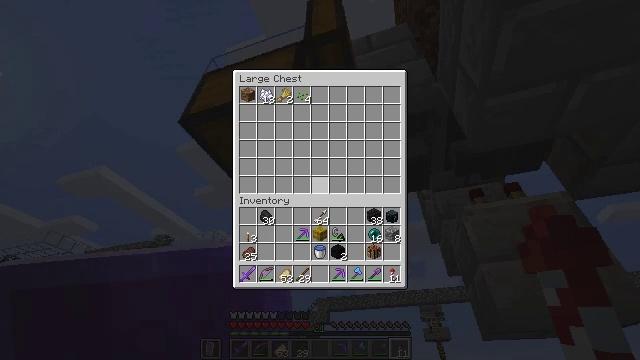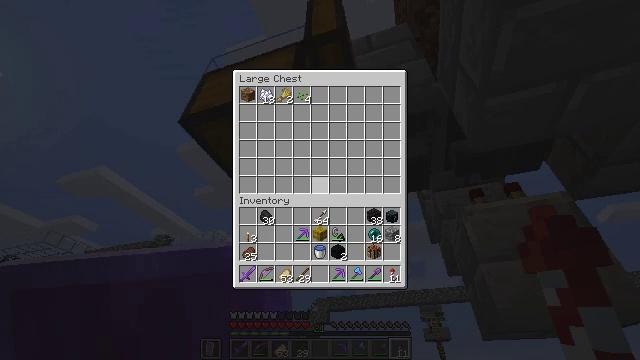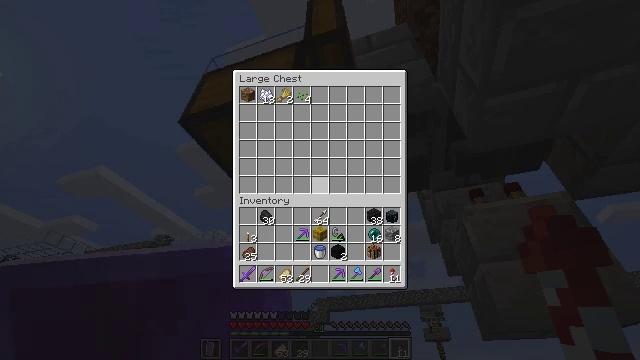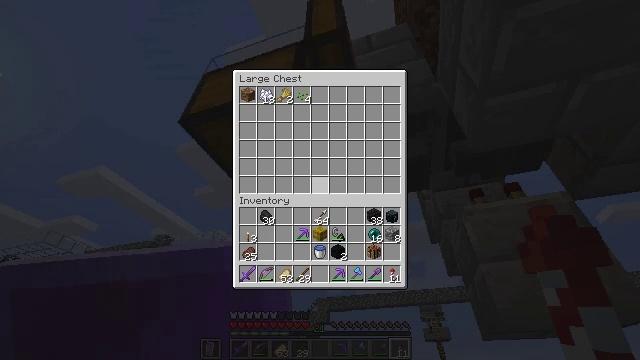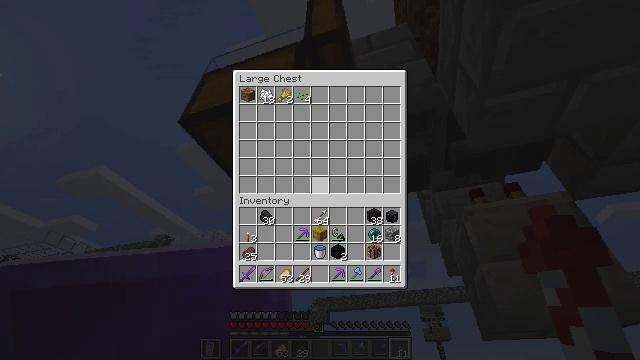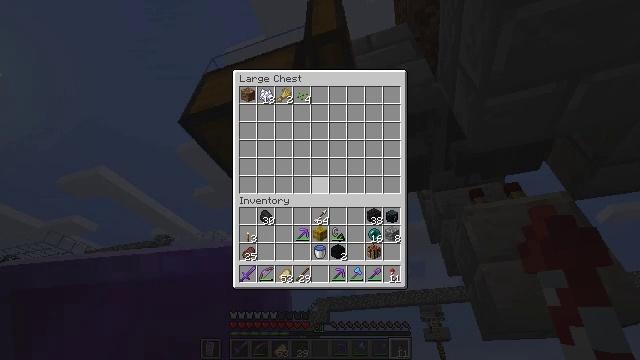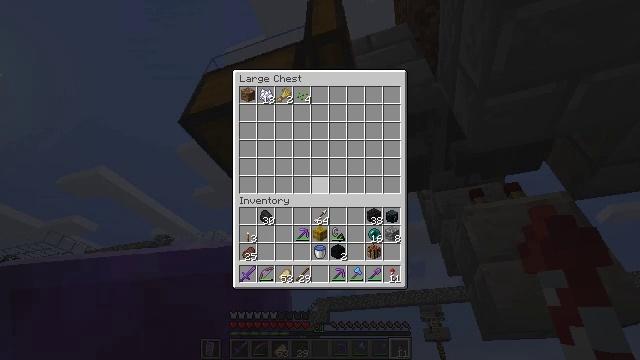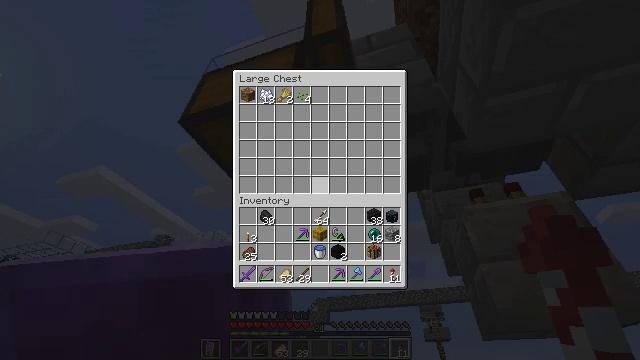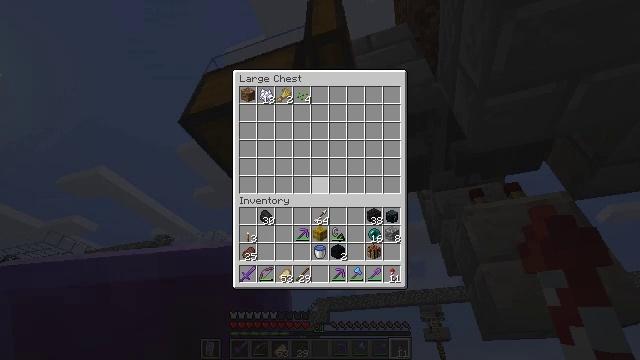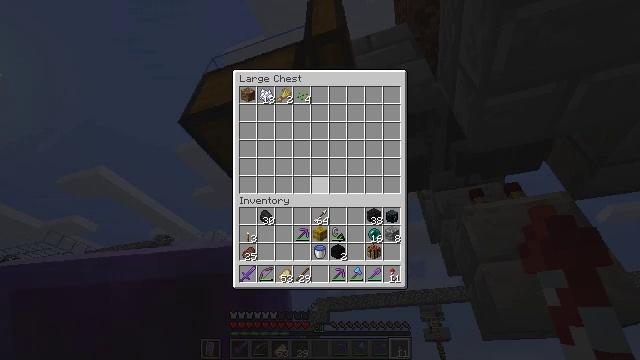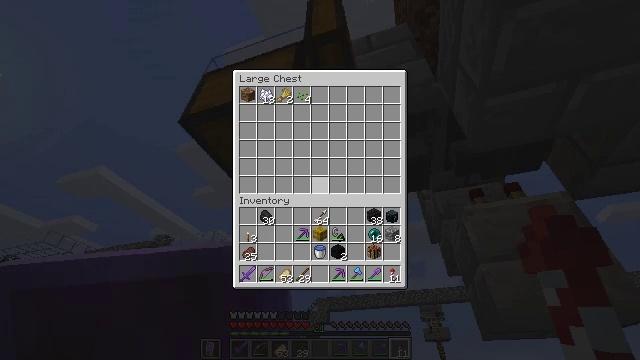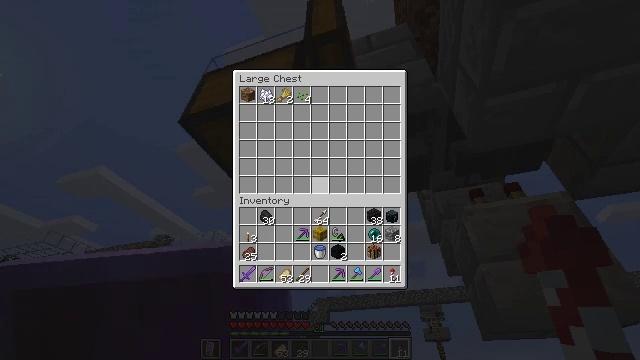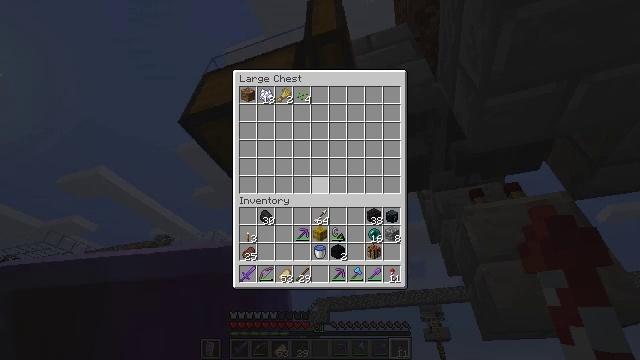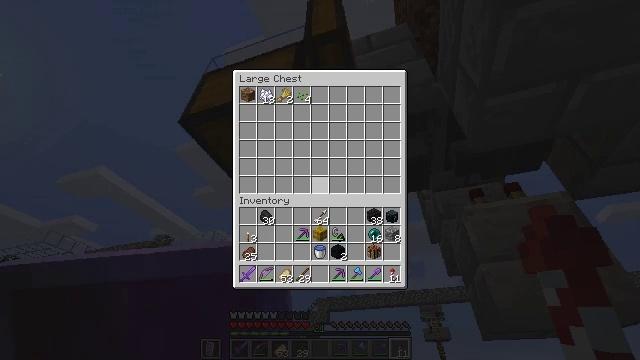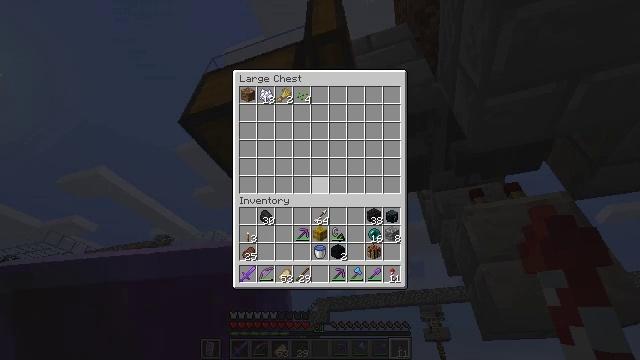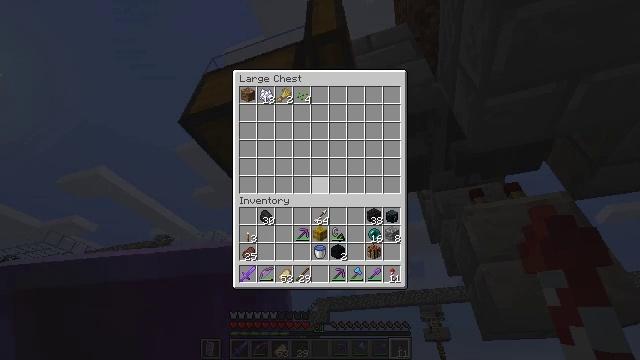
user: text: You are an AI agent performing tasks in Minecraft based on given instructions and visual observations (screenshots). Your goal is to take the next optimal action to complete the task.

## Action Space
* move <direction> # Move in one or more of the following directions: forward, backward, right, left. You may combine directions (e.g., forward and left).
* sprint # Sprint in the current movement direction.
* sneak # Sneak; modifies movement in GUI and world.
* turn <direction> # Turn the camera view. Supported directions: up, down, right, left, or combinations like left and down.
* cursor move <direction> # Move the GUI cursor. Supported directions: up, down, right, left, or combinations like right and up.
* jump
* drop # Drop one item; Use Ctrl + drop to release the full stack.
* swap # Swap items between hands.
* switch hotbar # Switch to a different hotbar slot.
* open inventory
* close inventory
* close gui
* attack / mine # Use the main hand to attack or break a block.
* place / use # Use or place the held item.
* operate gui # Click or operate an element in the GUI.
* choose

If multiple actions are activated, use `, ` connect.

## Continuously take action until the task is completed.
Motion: motion action
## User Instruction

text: Drop wheat seeds.
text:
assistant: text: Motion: no_op
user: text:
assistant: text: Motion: no_op
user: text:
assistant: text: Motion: no_op
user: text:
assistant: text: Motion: no_op
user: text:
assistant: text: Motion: no_op
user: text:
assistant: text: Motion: no_op
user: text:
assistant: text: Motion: no_op
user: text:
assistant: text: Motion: no_op
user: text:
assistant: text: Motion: no_op
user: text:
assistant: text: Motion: no_op
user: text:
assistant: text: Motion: no_op
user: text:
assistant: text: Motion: no_op
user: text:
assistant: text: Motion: no_op
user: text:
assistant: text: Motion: no_op
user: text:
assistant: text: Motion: no_op
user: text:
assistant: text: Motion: no_op
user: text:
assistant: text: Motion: no_op
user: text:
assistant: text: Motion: no_op
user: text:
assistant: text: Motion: no_op
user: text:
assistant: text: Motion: no_op
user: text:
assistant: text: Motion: no_op
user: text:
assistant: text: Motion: no_op
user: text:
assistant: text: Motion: turn up
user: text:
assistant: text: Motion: turn up
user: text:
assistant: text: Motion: no_op
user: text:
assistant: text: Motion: turn up
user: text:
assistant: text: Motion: no_op
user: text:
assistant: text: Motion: no_op
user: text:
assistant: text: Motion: no_op
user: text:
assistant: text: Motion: no_op